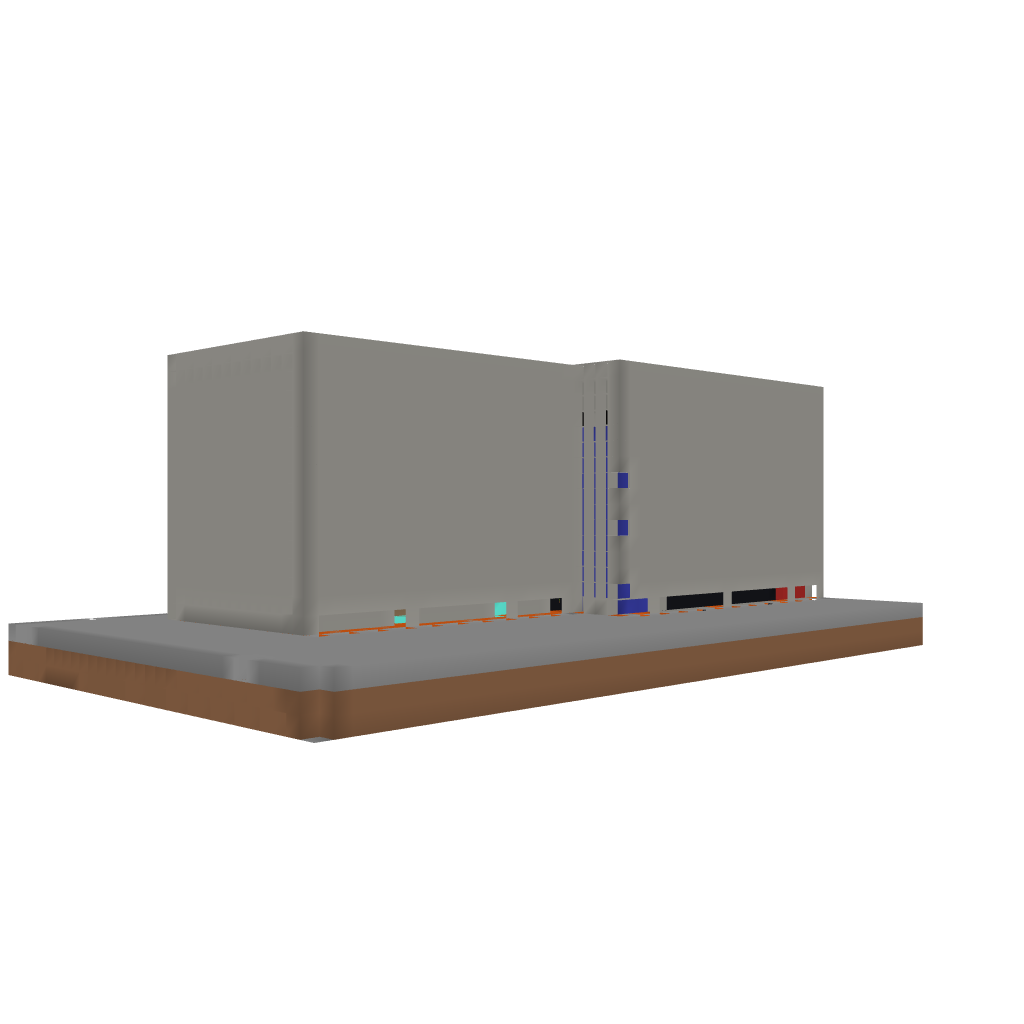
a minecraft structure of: MyPVP